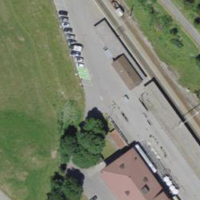
EUNIS habitat code: 55
Species observed at this site:
Petasites hybridus
Chloris chloris
Lilium bulbiferum